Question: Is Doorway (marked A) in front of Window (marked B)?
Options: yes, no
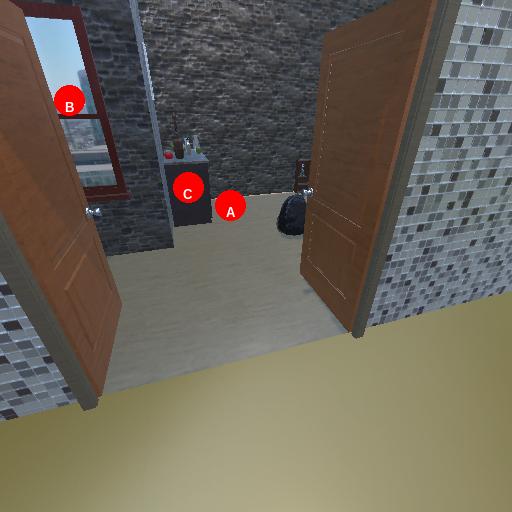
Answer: yes